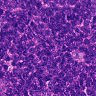
Metastatic tissue present: no